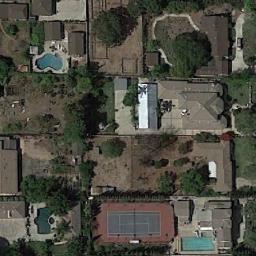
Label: tennis_court